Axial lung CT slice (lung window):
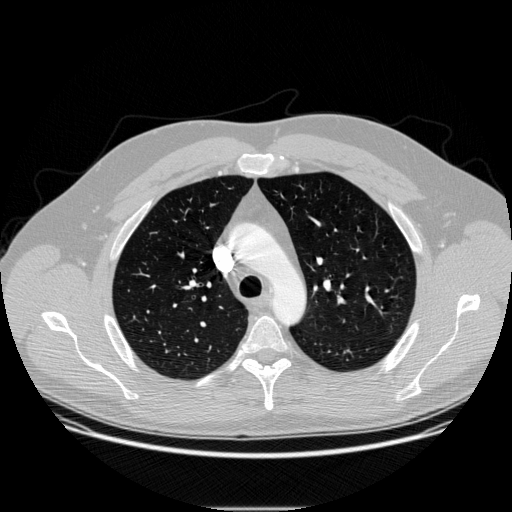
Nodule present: no